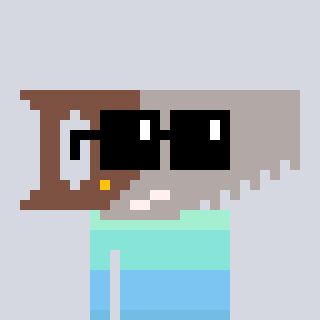
a pixel art character with square black sunglasses, a saw-shaped head and a hotbrown-colored body on a cool background